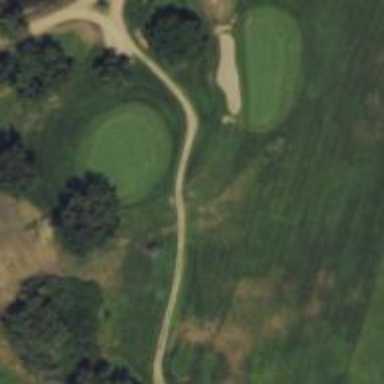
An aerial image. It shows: Golf Cart path.